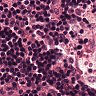
Metastatic tissue present: no